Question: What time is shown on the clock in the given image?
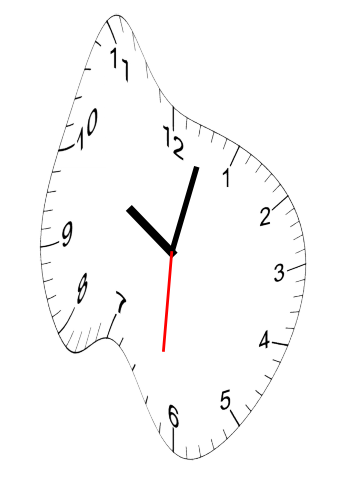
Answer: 10:02:31